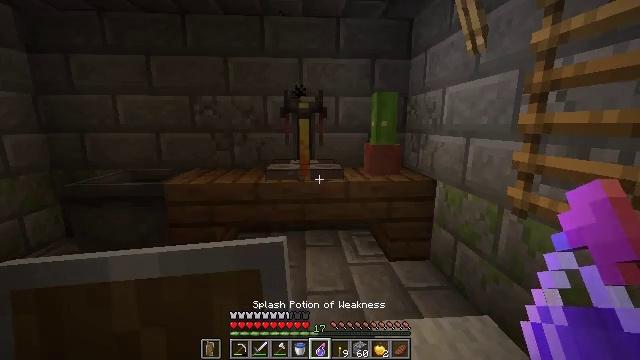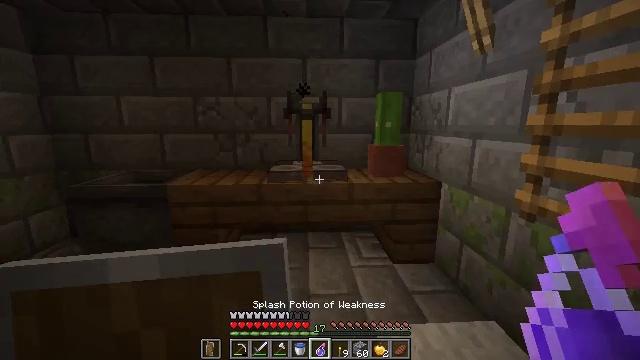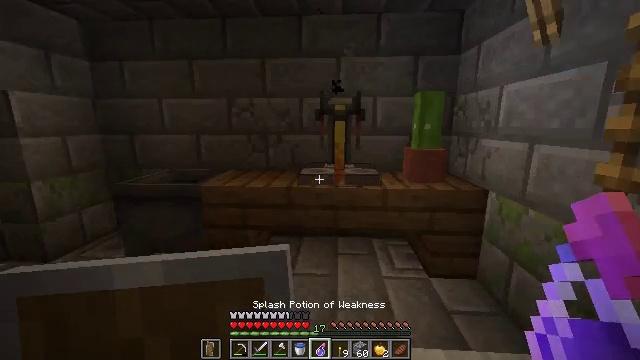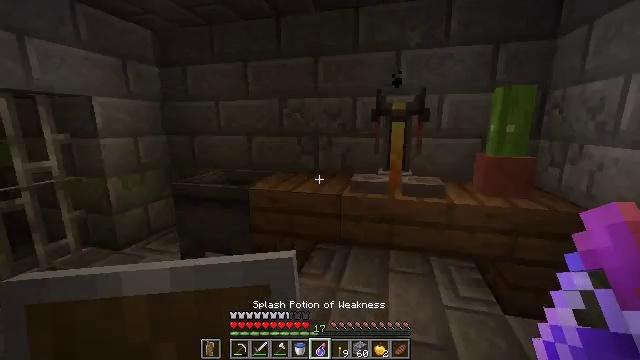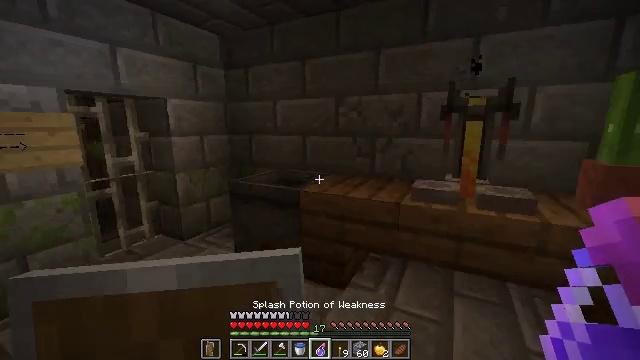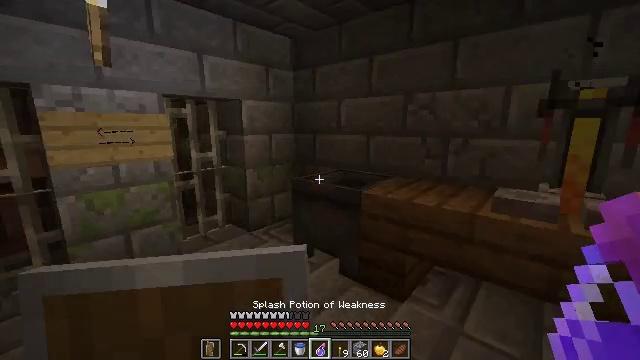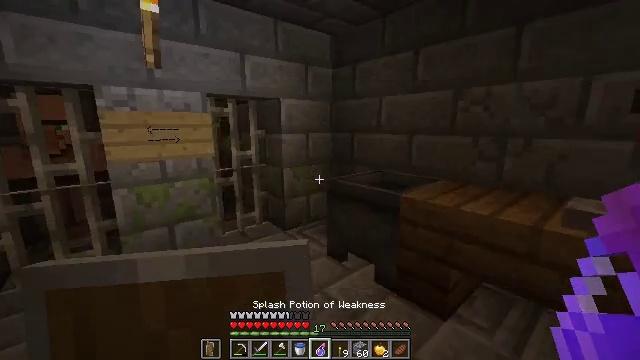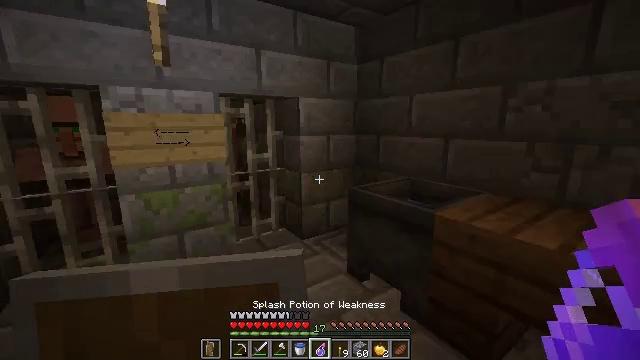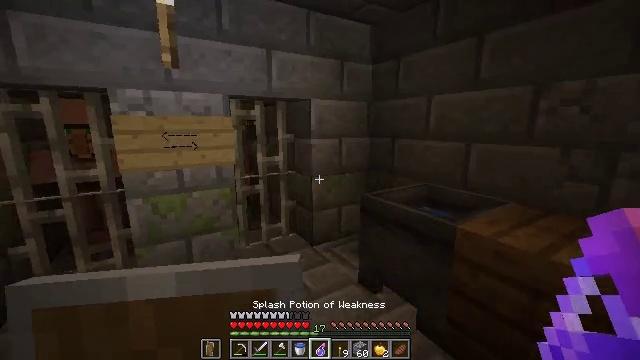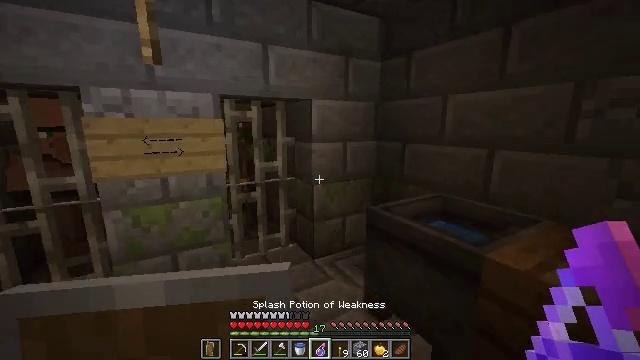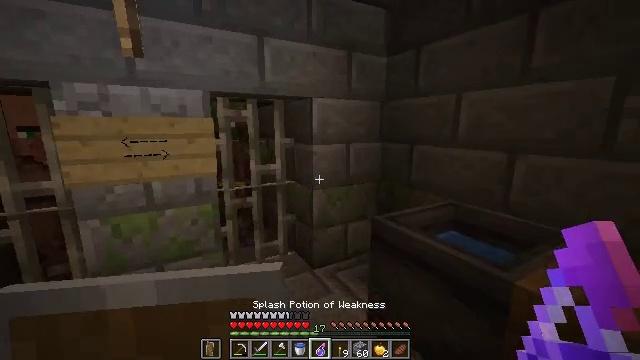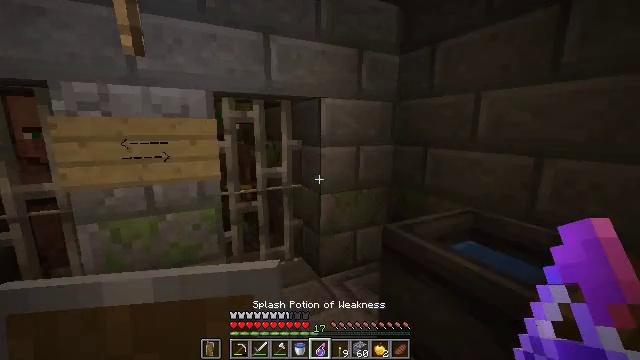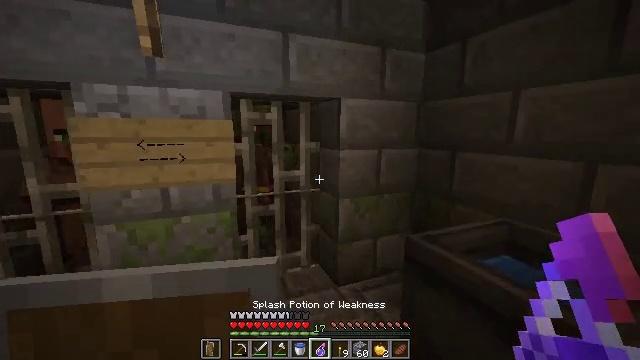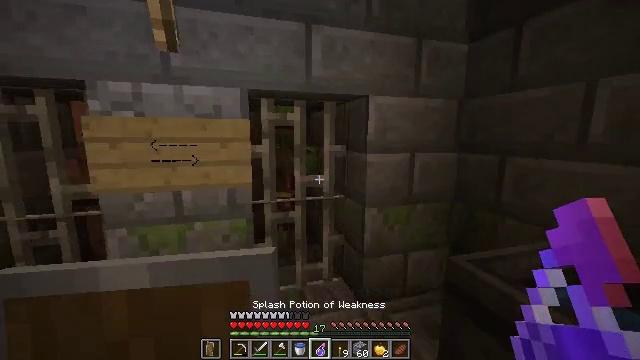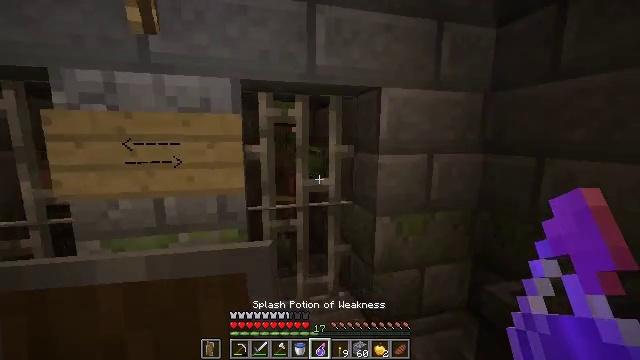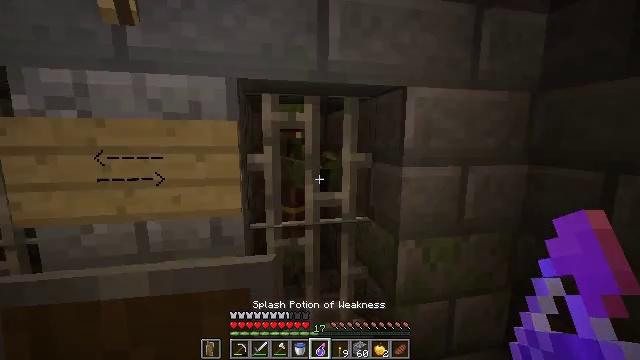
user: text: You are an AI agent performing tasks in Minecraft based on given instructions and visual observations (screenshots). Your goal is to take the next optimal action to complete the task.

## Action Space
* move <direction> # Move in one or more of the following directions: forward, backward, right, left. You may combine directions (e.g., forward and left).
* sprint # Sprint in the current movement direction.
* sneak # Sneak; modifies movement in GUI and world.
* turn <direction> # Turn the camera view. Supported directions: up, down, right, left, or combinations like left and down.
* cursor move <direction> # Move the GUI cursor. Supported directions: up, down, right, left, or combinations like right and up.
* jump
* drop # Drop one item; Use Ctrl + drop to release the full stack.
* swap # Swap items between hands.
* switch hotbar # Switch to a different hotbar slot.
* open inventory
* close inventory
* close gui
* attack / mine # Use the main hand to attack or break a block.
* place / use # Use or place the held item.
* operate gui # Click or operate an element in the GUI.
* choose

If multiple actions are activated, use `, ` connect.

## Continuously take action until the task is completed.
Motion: motion action
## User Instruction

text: Destroy the iron bars to open a path.
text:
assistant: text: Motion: move forward
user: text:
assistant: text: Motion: move forward, turn left
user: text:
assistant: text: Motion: move forward, turn left
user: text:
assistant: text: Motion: move forward, turn left
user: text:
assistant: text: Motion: move forward, turn left
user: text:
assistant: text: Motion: move forward, turn left
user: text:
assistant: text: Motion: move forward, turn left
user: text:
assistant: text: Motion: move forward, turn left
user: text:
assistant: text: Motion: move forward, turn left
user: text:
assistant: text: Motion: move forward
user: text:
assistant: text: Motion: move forward, turn left
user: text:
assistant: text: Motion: move forward, turn left
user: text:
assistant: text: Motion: move forward, turn left
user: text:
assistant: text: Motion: move forward, turn left
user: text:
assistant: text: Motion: move forward, turn left
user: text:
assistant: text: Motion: move forward, turn left
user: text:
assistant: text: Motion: move forward, turn left
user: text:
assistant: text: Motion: move forward
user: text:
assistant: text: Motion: move forward
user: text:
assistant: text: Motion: no_op
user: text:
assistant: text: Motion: no_op
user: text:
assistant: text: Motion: no_op
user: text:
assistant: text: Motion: no_op
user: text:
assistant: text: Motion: no_op
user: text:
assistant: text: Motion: no_op
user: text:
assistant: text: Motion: no_op
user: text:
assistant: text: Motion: no_op
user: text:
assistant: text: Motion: no_op
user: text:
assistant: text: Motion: no_op
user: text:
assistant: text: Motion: no_op